Question: I want a simple Tabbed Style Navigation that has a simple difference in the active state. I have been having some difficulty achieving what I think should be a pretty easy task.

In the Fiddle I show how I attempted it and though it could be done by adding 5px more of padding to '.current' and then a 'margin-top: -5px'. This does not achieve the look though. I know this is probably something simple I am missing.
'''
<body>
<div class="page-wrap">
<div class="main-nav">
<ul>
<li>
<a href="#">Home</a>
</li>
<li>
<a href="#">Portfolio</a>
</li>
<li>
<a href="#">About</a>
</li>
<li>
<a href="#" class="current">Latest Projects</a>
</li>
<li>
<a href="#">Blog</a>
</li>
<li>
<a href="#">Contact</a>
</li>
</ul>
</div>
</div>
</body>
'''
'''
body {
width: 1000px;
margin: 0 auto;
font-family: "Helvetica", Helvetica, Arial, sans-serif;
}
.main-nav a {
text-decoration: none;
display: block;
font-size: 12px;
}
.main-nav ul {
list-style: none;
margin: 0;
padding: 0;
overflow: hidden;
}
.main-nav li {
float: left;
display: block;
}
.main-nav ul {
background-color: #333;
line-height: 12px;
}
.main-nav a {
padding: 15px 45px;
font-weight: 700;
text-transform: uppercase;
color: #282b2e;
text-shadow: 0 1px 0 #ffffff;
}
.main-nav a:hover {
background: rgba(0, 0, 0, 0.1);
}
.main-nav .current {
background: #ffffff;
}
.page-wrap {
background: #ffffff;
height: 500px;
}
'''
<URL>
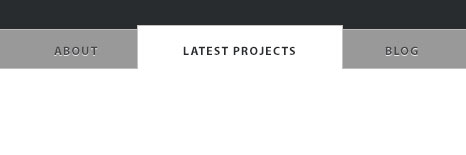
Answer: You're facing this issue because you're using 'overflow: hidden' on your '<ul>'. You will need to remove that and use 'display: inline-block' instead of 'float: left' to place your '<li>''s next to each other.
Here's a <URL>.
'''
body {
width: 1000px;
margin: 0 auto;
font-family: "Helvetica", Helvetica, Arial, sans-serif;
}
.top {
height: 100px;
background: #000;
}
.main-nav a {
text-decoration: none;
display: block;
font-size: 12px;
}
.main-nav ul {
list-style: none;
margin: 0;
padding: 0;
}
.main-nav li {
float: none;
display: inline-block;
}
.main-nav ul {
background-color: #999;
line-height: 12px;
}
.main-nav a {
padding: 15px 45px;
font-weight: 700;
text-transform: uppercase;
color: #282b2e;
text-shadow: 0 1px 0 #ffffff;
}
.main-nav a:hover {
background: rgba(0, 0, 0, 0.1);
}
.main-nav .current {
background: #ffffff;
padding-top: 20px;
margin-top: -5px;
}
.page-wrap {
background: #ffffff;
height: 500px;
}
a.current:hover {
background: #fff;
}
'''
'''
<body>
<div class="top"></div>
<div class="page-wrap">
<div class="main-nav">
<ul>
<li>
<a href="#">Home</a></li><li>
<a href="#">Portfolio</a></li><li>
<a href="#">About</a></li><li>
<a href="#" class="current">Latest Projects</a></li><li>
<a href="#">Blog</a></li><li>
<a href="#">Contact</a></li>
</ul>
</div>
</div>
</body>
'''
Moreover, since you wouldn't want the hover styles set for the non-active tabs to affect the active tab, you can overwrite the styles for the current tab using:
'''
a.current:hover {
background: #fff;
//add more styles as per your needs
}
'''